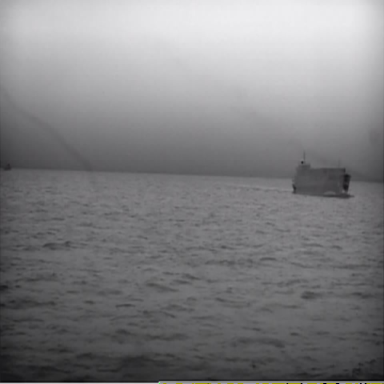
There is a container_ship in the infrared image.